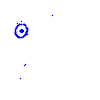
Particle: proton